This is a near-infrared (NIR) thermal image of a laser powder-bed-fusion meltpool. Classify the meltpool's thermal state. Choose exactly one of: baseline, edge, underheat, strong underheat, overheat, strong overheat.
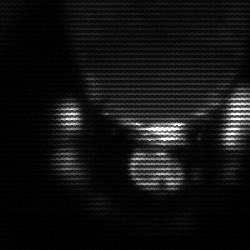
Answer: baseline